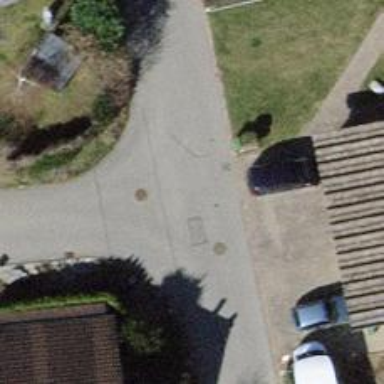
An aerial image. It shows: Smoothly paved residential road.